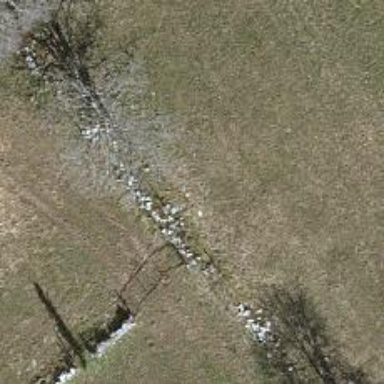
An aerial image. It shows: Dry stone wall barrier.